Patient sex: M
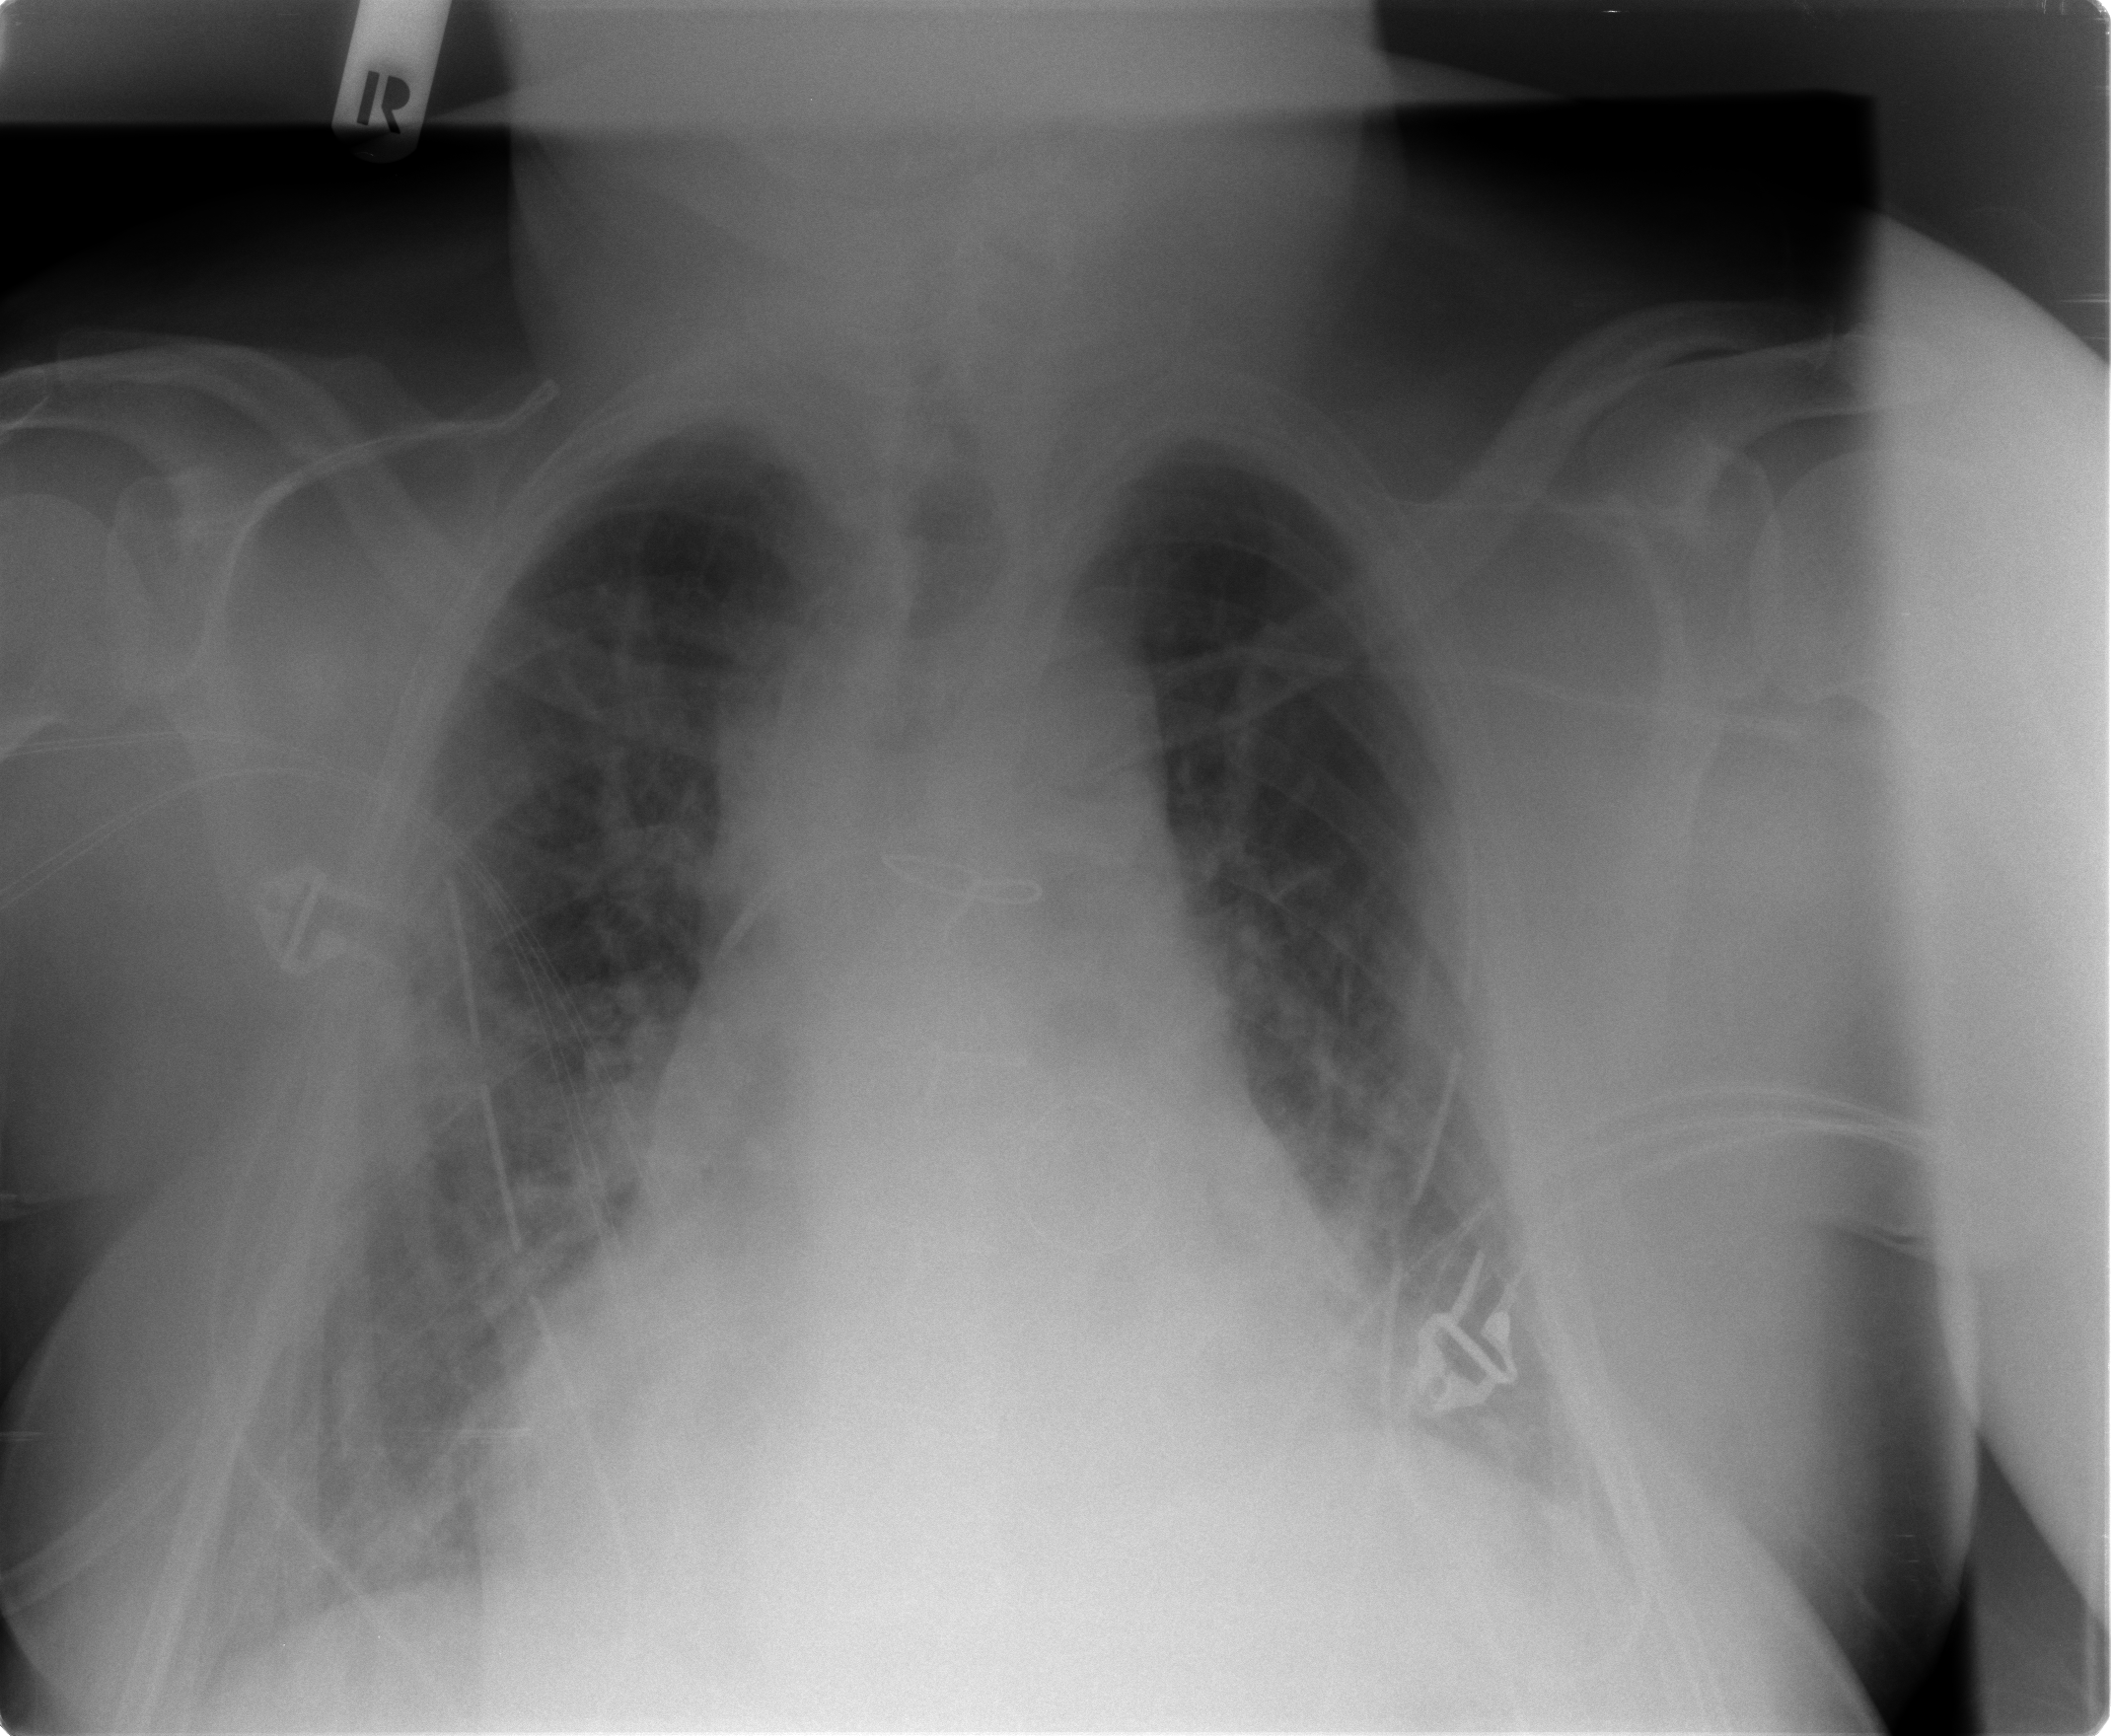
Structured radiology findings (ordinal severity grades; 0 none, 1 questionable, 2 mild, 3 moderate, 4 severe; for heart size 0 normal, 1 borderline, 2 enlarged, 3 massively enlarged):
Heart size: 2
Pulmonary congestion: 2
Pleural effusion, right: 2
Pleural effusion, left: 2
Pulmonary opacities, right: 0
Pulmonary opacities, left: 0
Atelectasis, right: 2
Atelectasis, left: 2